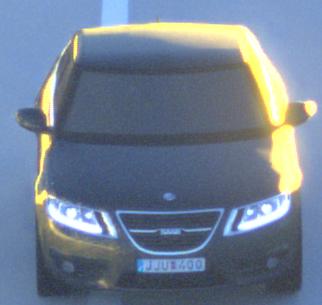
Make: Saab
Model: 5-Sep
Detailed model: 9-5 1.6T
Model produced from: 2010/06
Model produced until: 2011/12
Doors: 4
Color: gray
Road condition: dry road
Daytime: sunrise or sunset
Contrast: high contrast